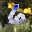
Label: 6